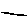
Label: line